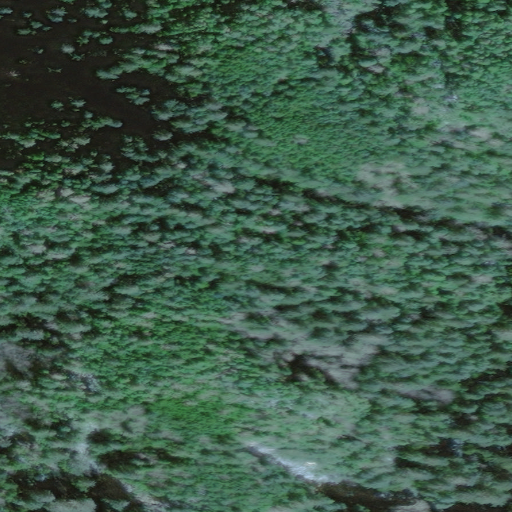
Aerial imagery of cape in Alaska named Cape Muzon containing only unknown